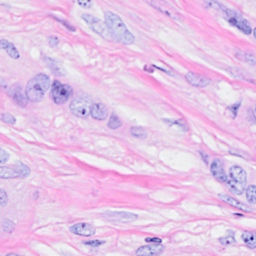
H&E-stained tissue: Breast